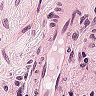
Metastatic tissue present: no